Question: I am trying to print out all of my phone's contacts to the console, using 'NSLog()'. Currently this code is just printing '(null)'.
'''
@property (nonatomic, strong) NSMutableArray *contactsObjects;
'''
'''
@synthesize contactsObjects;
//lazy instantiation.
- (NSMutableArray *)contactsObjects
{
if(!contactsObjects)
{
contactsObjects = [[NSMutableArray alloc]init];
}
return contactsObjects;
}
- (void)viewWillAppear:(BOOL)animated
{
CFErrorRef error = nil;
// Request authorization to Address Book
ABAddressBookRef addressBookRef = ABAddressBookCreateWithOptions(NULL, &error);
if (ABAddressBookGetAuthorizationStatus() == kABAuthorizationStatusNotDetermined) {
ABAddressBookRequestAccessWithCompletion(addressBookRef, ^(bool granted, CFErrorRef error) {
if (granted) {
// First time access has been granted, add all the user's contacts to array.
CFMutableArrayRef contactsObjects = ABAddressBookCopyArrayOfAllPeople(addressBookRef);
} else {
// User denied access.
// Display an alert telling user that they must allow access to proceed to the "invites" page.
}
});
}
else if (ABAddressBookGetAuthorizationStatus() == kABAuthorizationStatusAuthorized) {
// The user has previously given access, add all the user's contacts to array.
CFMutableArrayRef contactsObjects = ABAddressBookCopyArrayOfAllPeople(addressBookRef);
}
else {
// The user has previously denied access
// Send an alert telling user that they must allow access to proceed to the "invites" page.
}
NSLog(@"%@", contactsObjects);
}
'''
I get two warnings here:

I have no idea what I am supposed to do in order to properly print the names and numbers of my contacts to the console.
How do I print my contacts names and numbers?
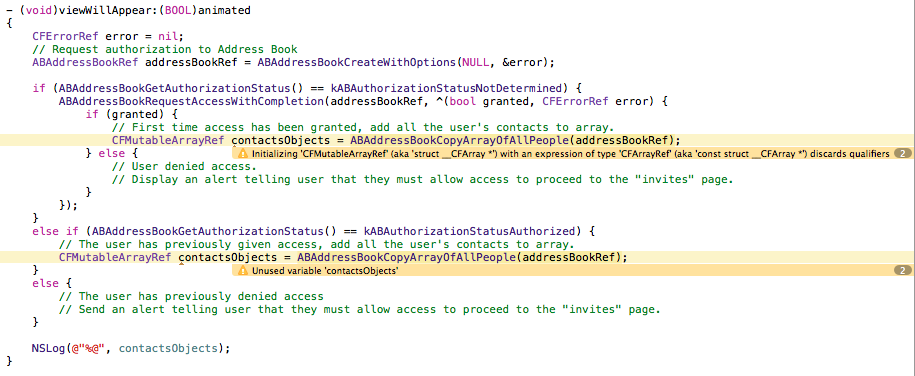
Answer: You have a scope problem with your code. The 'contactsObjects' variables in 'viewWillAppear:' are not related to the ivar you have called 'contactsObjects'. You're declaring new variables that are using the same name. The 'NSLog()' at the end, on the other hand, is the ivar. But setting those other variables didn't put anything into the ivar, so you see '(null)', which is how 'NSLog()' represents "no object".
Fix this by not making new variable declarations, but using the ivar.
'''
if (granted) {
contactsObjects = ABAddressBookCopyArrayOfAllPeople(addressBookRef);
else if (ABAddressBookGetAuthorizationStatus() == kABAuthorizationStatusAuthorized) {
contactsObjects = ABAddressBookCopyArrayOfAllPeople(addressBookRef);
'''
You will also need to cast these:
'''
contactsObjects = (__bridge_transfer NSArray *)ABAddressBookCopyArrayOfAllPeople(addressBookRef);
'''
(Also, the function doesn't return a mutable array, so you may have trouble down the road with that.)
The second problem is that 'ABAddressBookRequestAccessWithCompletion()' doesn't stop and wait for its completion Block to run. While access is being requested, the rest of your method carries on, so you reach the 'NSLog()' before 'contactsObjects' is actually set in that case.